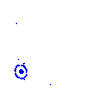
Particle: pion